Question: I'm having some trouble with and sql server many to many relationship, i already created the linker table but i don't understand what to do now i'm gonna post the database diagram for you guys to check out don't mind the Portuguese on it i will make a way for you guys to understand,
the table Jogadores means players, the tables Paises means Countries, the table posicoes means positions, the idea is that one player can have more than one position and more than one nationality winch is a field in the countries table.

Now how do i use the linker table that is the Posicao_Pais to do that?
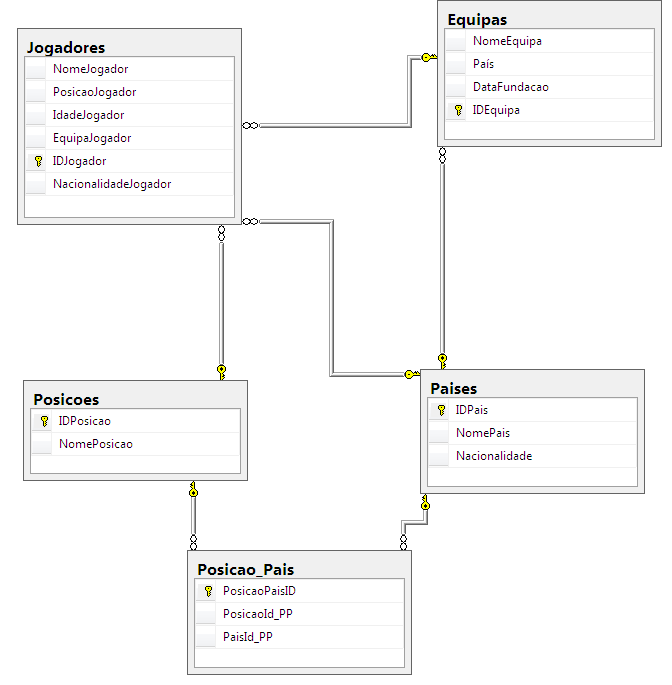
Answer: the table Posicao_Pais has to have at least 3 fields...
'''
id_player
id_position
id_country
'''
u don't need a relation between position and country cause is the player who has the relations... then u relation the tables to this one
So you should call it Player_Position_country
other way:
'''
create table player(
id_player int primary key identity,
.
.
.);
go;
create table position(
id_position int primary key identity,
.
.
.);
go;
create table country(
id_country int primary key identity,
.
.
.);
go;
create table player_position(
id_player references player,
id_position references position);
go;
create table player_country(
id_player references player,
id_country references country);
go;
'''
this way in your add procedure u will add first the player, then the country, then the position and then the relations